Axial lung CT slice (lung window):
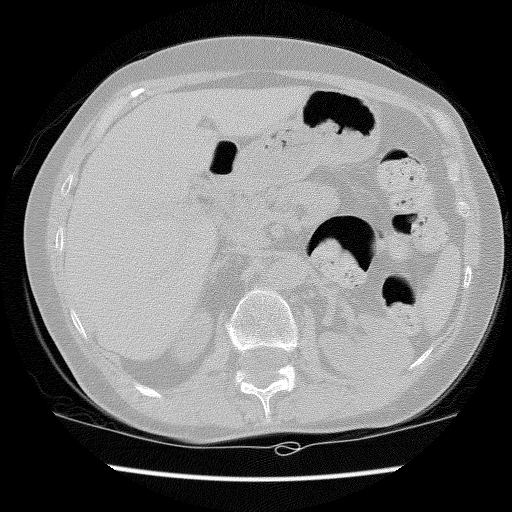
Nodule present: no